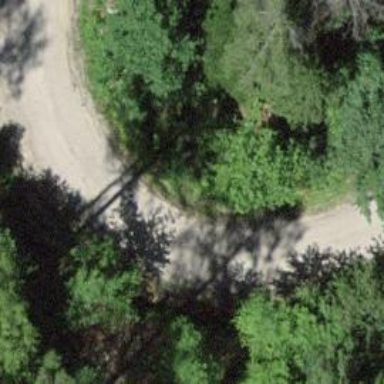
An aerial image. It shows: Gravel track with grade2 quality.